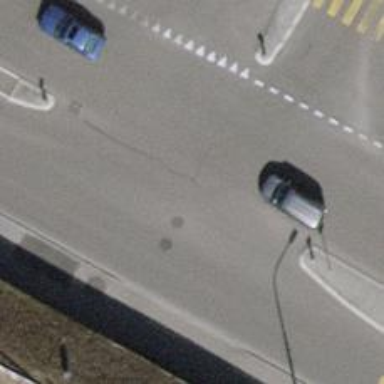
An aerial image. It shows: Secondary road with asphalt surface. There is cycleway on the left side that is shared with buses.